Interaction volume radius: 5 \u00c5
Interaction volume height: 40 \u00c5
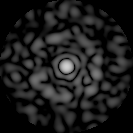
Disorder parameter: 0.858